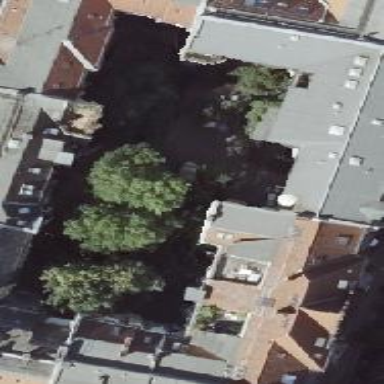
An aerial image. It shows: Hipped-roof building with apartments.